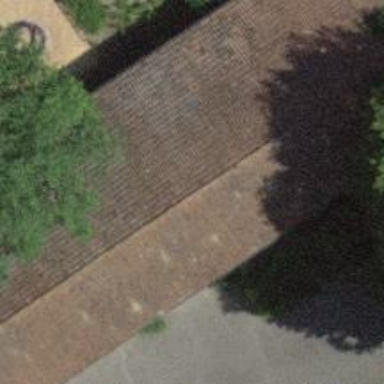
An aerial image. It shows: School building.